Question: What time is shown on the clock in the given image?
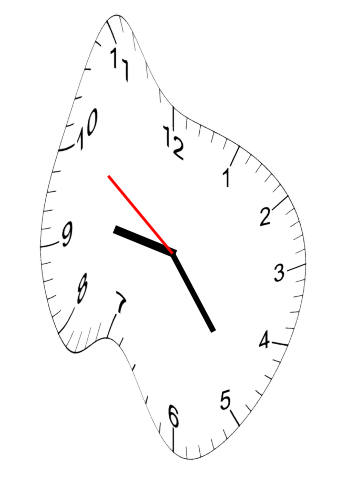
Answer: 09:23:51